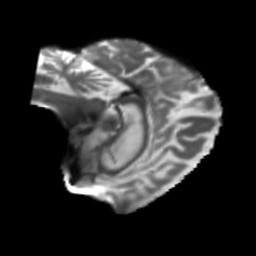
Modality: T2w
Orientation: sagittal
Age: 66
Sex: female
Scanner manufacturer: siemens
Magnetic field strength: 3 T
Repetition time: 5.25 s
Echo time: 0.08 s